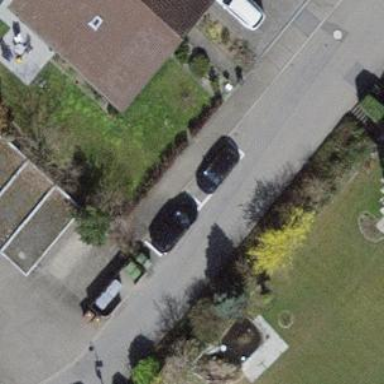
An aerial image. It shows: Parking lane.